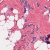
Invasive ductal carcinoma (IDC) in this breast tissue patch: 1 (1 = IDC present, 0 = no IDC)